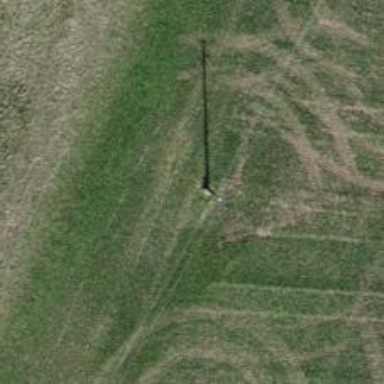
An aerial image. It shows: Power pole.